Question: I'm trying to create a progressive jpeg from a 'UIImage' object, this is the code i'm
'''
NSMutableData *data = [NSMutableData data];
NSString *path = [NSHomeDirectory() stringByAppendingPathComponent: @"Library/Caches/test.jpg"];
CFURLRef url = CFURLCreateWithString(NULL, (CFStringRef)[NSString stringWithFormat:@"file://%@", path], NULL);
CGImageDestinationRef destination = CGImageDestinationCreateWithURL(url, kUTTypeJPEG, 1, NULL);
CFRelease(url);
NSDictionary *jfifProperties = [NSDictionary dictionaryWithObjectsAndKeys:
(__bridge id)kCFBooleanTrue, kCGImagePropertyJFIFIsProgressive,
nil];
NSDictionary *properties = [NSDictionary dictionaryWithObjectsAndKeys:
[NSNumber numberWithFloat:.7], kCGImageDestinationLossyCompressionQuality,
jfifProperties, kCGImagePropertyJFIFDictionary,
nil];
CGImageDestinationAddImage(destination, ((UIImage*)object).CGImage, (__bridge CFDictionaryRef)properties);
CGImageDestinationFinalize(destination);
CFRelease(destination);
'''
This works great when running in simulator, but unfortunately produces chunky/blocky results on device:

Any ideas on what's going on? i'd revert to using 'UIImageJPEGRepresentation' as a last resort, I really need progressive JPEGs.
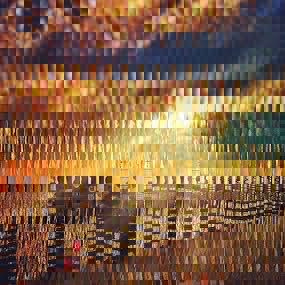
Answer: Good news: I just tested this on an iPhone 4 and the image looks great:
'''
NSDictionary *jfifProperties = [NSDictionary dictionaryWithObjectsAndKeys:
@72, kCGImagePropertyJFIFXDensity,
@72, kCGImagePropertyJFIFYDensity,
@1, kCGImagePropertyJFIFDensityUnit,
nil];
'''
(using new literal syntax).
A good <URL> for what these density options mean.